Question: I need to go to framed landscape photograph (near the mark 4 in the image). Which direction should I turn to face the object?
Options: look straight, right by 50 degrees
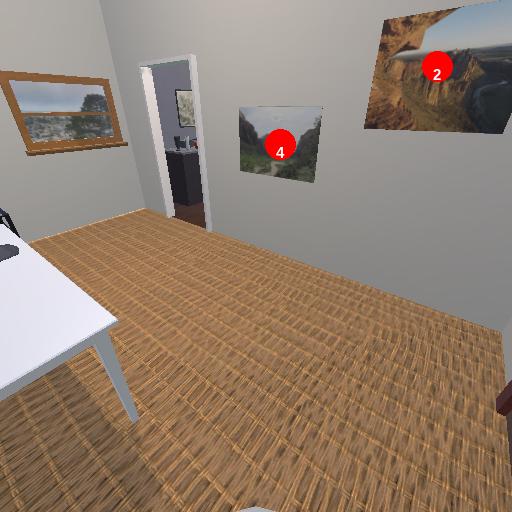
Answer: look straight